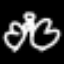
Label: angel